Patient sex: F
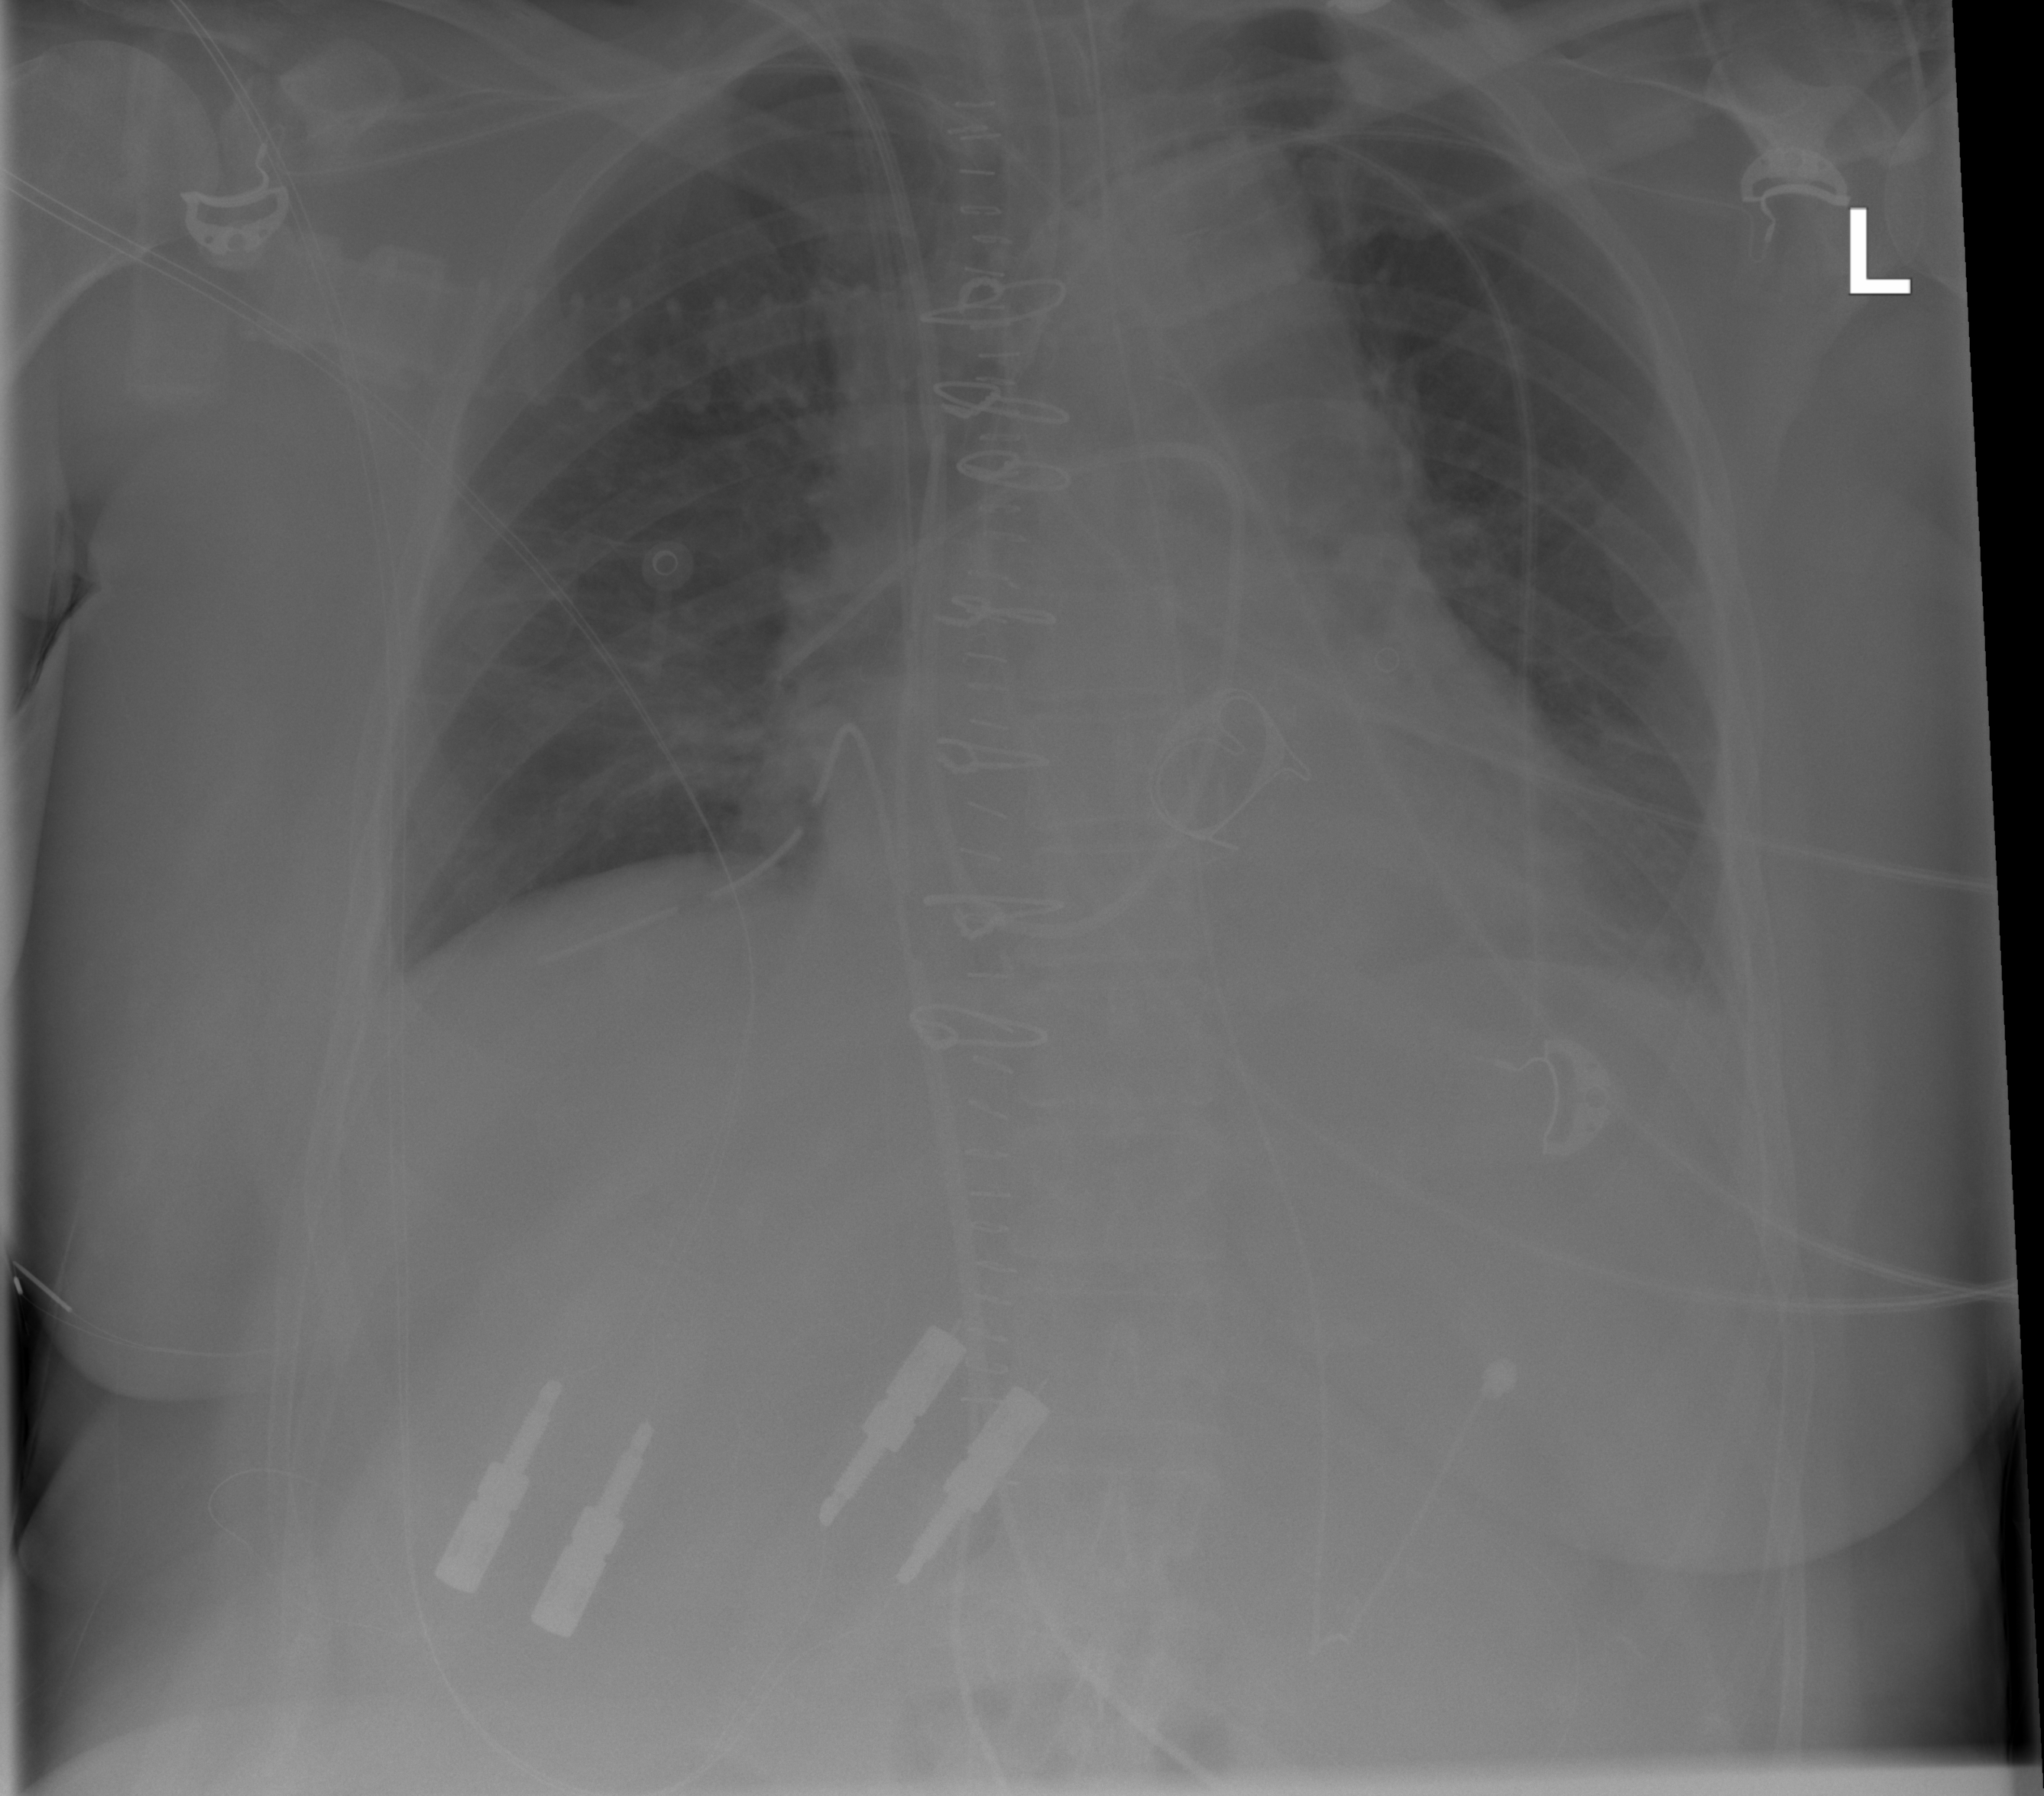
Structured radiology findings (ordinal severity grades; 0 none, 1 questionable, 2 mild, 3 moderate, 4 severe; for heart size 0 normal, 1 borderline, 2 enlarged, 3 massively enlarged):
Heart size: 0
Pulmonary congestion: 0
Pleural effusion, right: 0
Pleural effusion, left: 1
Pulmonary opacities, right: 0
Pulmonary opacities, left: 0
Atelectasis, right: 1
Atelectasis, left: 1